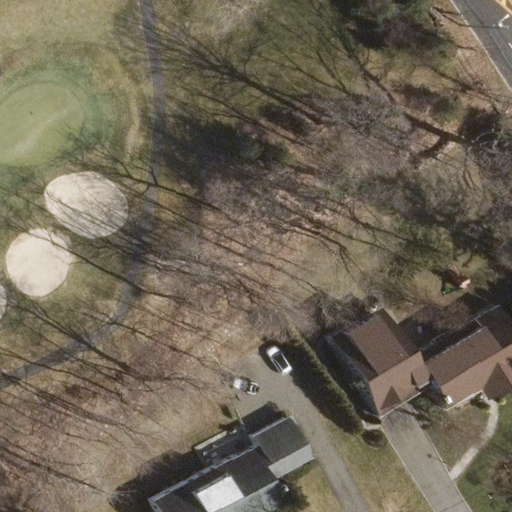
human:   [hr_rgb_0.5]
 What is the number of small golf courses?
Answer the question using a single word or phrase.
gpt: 0

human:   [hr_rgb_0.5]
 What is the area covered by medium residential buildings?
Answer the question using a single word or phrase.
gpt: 291m2

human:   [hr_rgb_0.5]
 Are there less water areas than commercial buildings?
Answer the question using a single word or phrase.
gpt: no

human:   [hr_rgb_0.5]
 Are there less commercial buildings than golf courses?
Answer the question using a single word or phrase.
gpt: yes

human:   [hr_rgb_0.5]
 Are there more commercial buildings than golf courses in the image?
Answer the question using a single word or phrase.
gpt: no

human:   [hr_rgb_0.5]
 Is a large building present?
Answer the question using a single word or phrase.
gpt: no

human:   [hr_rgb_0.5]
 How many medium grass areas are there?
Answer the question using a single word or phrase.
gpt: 1

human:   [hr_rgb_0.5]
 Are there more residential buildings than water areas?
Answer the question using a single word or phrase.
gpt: yes

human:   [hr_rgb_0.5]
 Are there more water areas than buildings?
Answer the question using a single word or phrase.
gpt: no

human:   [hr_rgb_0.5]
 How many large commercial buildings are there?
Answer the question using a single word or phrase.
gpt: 0

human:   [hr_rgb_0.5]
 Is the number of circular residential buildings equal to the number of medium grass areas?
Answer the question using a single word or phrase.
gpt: no

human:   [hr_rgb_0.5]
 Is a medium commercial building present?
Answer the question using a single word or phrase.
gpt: no

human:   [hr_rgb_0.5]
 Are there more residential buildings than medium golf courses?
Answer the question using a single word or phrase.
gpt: yes

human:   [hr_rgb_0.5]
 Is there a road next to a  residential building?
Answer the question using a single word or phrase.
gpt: yes

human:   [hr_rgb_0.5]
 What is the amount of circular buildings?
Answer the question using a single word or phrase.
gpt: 0

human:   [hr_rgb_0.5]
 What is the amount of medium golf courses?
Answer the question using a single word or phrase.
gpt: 0

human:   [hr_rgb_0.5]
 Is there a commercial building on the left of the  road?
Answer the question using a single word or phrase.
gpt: no

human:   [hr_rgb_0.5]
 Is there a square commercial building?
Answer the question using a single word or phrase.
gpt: no

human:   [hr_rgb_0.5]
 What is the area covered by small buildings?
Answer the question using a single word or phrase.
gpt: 40m2

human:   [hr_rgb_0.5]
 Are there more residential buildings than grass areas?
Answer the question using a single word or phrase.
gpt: yes

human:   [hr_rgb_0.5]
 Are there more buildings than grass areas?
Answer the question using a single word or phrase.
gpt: yes

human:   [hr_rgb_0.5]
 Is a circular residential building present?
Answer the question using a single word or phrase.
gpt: no

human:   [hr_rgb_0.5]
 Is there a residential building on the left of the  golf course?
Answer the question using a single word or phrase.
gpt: no

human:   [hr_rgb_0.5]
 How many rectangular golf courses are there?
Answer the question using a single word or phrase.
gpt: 1

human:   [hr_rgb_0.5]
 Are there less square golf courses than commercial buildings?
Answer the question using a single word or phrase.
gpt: no

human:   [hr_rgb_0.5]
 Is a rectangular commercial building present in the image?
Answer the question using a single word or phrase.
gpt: no

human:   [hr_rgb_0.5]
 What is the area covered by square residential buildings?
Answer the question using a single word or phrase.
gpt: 0m2

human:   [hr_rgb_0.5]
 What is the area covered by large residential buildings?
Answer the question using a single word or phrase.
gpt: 0m2

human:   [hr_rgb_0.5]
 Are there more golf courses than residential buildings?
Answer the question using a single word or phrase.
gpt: no

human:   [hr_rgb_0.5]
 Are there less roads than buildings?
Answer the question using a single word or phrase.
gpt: yes

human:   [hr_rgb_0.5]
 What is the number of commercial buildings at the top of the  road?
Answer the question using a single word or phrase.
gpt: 0

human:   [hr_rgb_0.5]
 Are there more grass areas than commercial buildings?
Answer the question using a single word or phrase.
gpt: yes

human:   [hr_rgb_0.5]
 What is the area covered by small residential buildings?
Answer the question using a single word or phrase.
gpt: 40m2

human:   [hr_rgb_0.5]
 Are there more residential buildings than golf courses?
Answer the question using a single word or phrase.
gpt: yes

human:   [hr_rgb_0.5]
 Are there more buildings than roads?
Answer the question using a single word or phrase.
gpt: yes

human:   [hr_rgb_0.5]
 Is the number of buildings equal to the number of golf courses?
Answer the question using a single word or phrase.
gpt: no